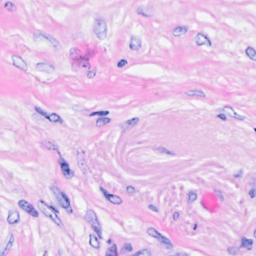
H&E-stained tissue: Breast